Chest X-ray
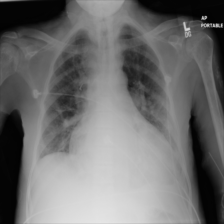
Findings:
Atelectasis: negative
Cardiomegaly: negative
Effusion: negative
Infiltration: positive
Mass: negative
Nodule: negative
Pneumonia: negative
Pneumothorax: negative
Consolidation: negative
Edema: negative
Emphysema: negative
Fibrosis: negative
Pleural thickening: negative
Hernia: negative